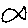
Label: fish